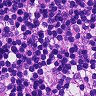
Metastatic tissue present: no